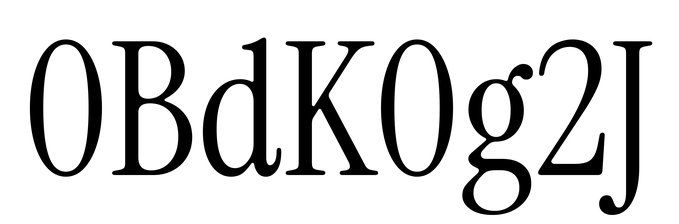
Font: InstrumentSerif-Regular